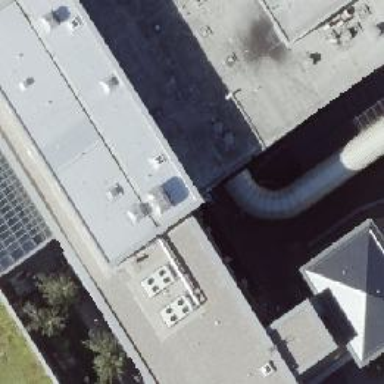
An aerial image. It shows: Service road passing through building tunnel.